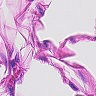
Metastatic tissue present: no